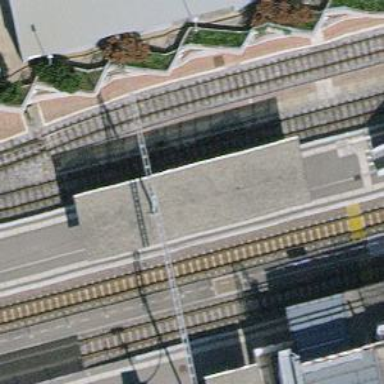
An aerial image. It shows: Stop position for light rail public transport.